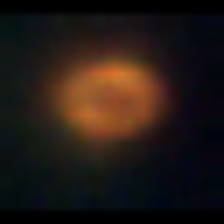
Taxon: NanoPlankton
Group: Other